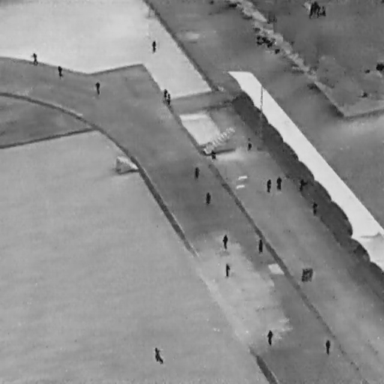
There are 24 objects shown in the infrared image, including two DontCares, and 22 People.